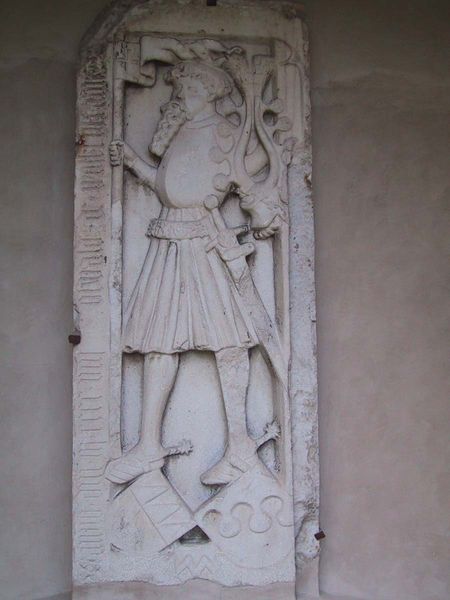
Titel: Epitaph des Minnesängers Oswald von Wolkenstein
Standort: Brixen, Dom (EU - I - Südtirol)
Schlagwörter: mann, hut, gürtel, rock, bart, stein, krone, reiter, relief, schrift, fahne, banner, inschrift, seitenansicht, platte, foto, haken, links, seite, schwert, soldat, adeliger, ritter, wappen, grab, mittelalter, speer, edelmann, sporen, geweih, epitaph, grabstein, freske, grabplatte, riter, fqlten